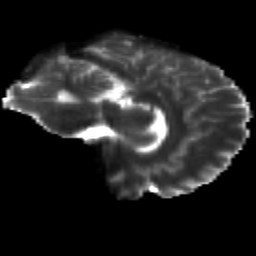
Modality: T2w
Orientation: sagittal
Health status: healthy
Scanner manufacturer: siemens
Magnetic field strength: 3 T
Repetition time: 12 s
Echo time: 0.092 s